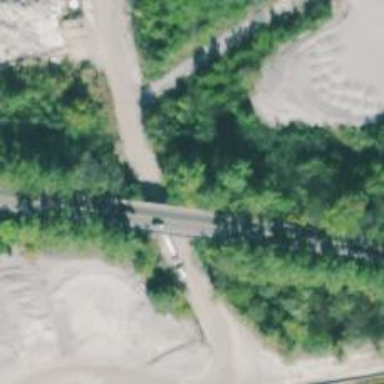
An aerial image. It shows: Abandoned railway spur used for aggregate freight services.